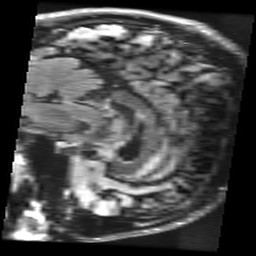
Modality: FLAIR
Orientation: sagittal
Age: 26
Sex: male
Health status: healthy
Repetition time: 12 s
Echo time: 0.09782 s